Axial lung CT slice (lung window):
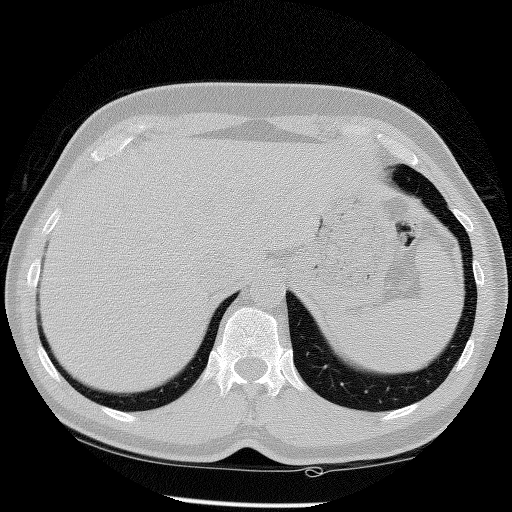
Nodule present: no